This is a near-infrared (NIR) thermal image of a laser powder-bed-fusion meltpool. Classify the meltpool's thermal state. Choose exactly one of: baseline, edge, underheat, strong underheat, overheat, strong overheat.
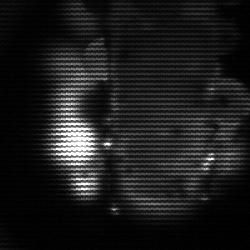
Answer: strong underheat